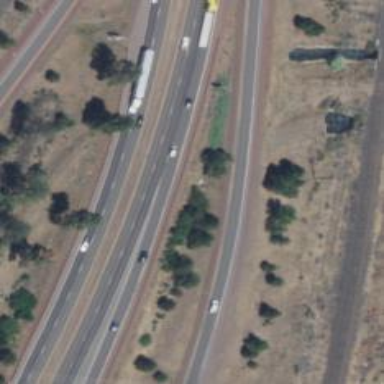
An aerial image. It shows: Trunk link highway.